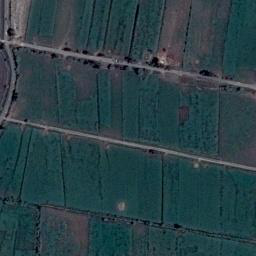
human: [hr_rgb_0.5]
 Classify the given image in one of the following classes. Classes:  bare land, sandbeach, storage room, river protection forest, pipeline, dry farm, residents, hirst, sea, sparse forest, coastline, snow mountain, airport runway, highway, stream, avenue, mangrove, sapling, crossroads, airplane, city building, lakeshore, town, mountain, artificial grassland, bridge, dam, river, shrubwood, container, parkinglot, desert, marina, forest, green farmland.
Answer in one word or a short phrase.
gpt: green farmland